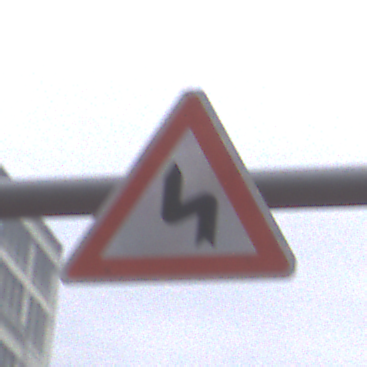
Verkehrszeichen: DoppelkurveZunaechstLinks
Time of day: MorningAfternoon
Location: Outdoor (Urban)
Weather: Overcast
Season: NotSpecified
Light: Natural